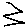
Label: zigzag